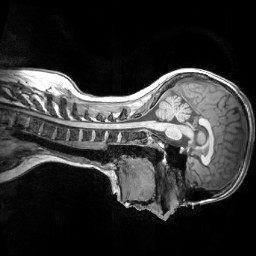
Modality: T1w
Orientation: sagittal
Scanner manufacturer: siemens
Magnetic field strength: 3 T
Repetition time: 2.3 s
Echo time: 0.0033 s